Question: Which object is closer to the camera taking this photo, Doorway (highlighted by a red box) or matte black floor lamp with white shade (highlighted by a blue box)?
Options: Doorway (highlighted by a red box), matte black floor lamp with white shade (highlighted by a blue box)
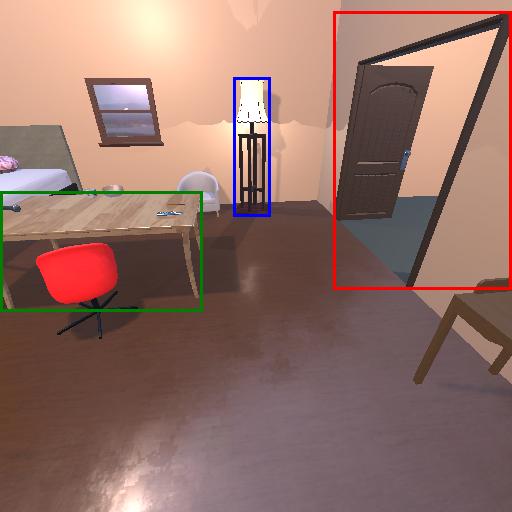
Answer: Doorway (highlighted by a red box)